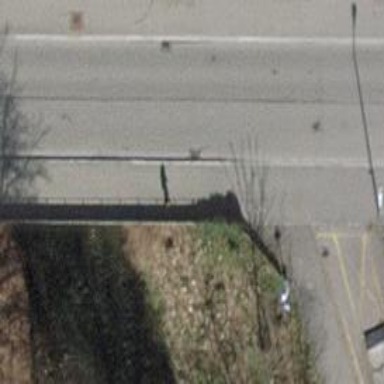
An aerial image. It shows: Asphalt sidewalk.